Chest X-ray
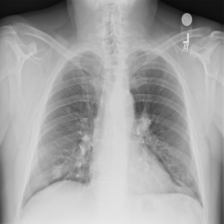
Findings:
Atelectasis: negative
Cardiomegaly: negative
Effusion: negative
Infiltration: negative
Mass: negative
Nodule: positive
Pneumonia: negative
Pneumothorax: negative
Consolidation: negative
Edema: negative
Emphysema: negative
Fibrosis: negative
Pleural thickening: positive
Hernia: negative